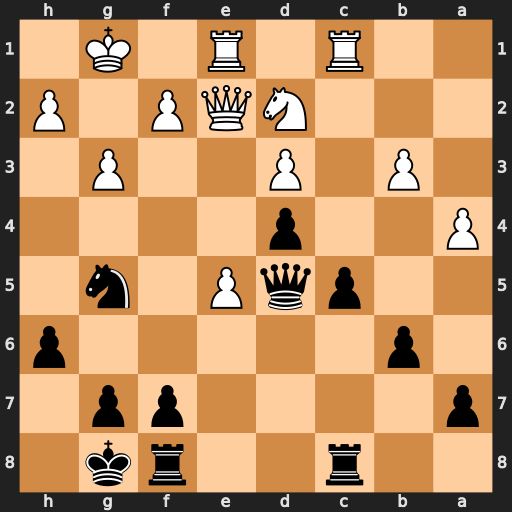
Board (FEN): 2r2rk1/p4pp1/1p5p/2pqP1n1/P2p4/1P1P2P1/3NQP1P/2R1R1K1
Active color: b
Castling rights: -
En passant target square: -
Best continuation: Nh3+ Kf1 Qh1#